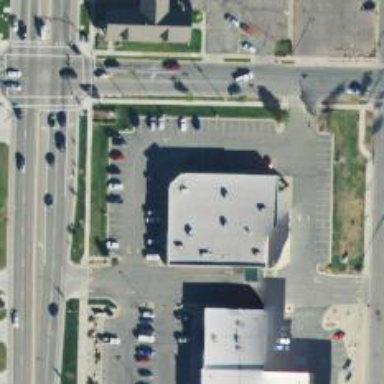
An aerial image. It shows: Pharmacy providing healthcare services.